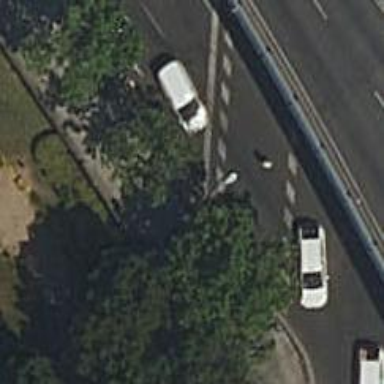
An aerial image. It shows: Road with traffic signals.